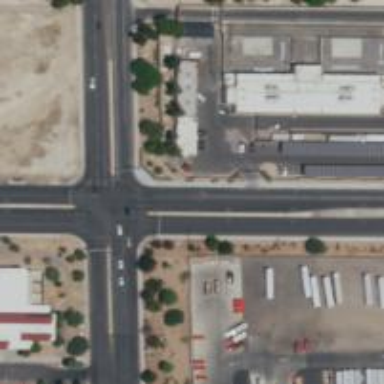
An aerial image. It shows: Solid stop line on the road marking.